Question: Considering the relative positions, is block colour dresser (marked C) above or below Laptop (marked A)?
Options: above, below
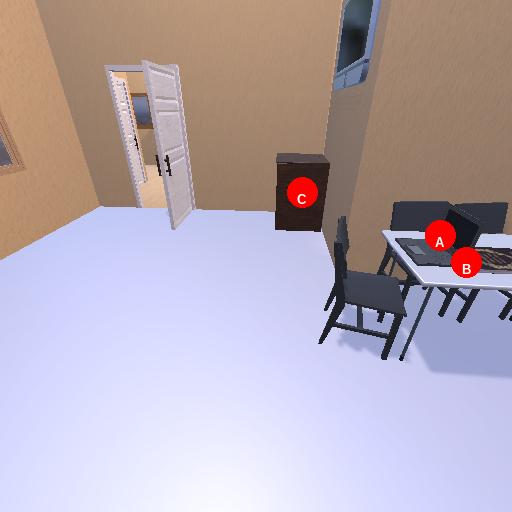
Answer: above